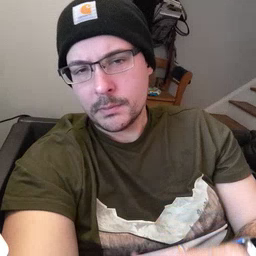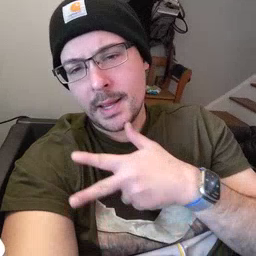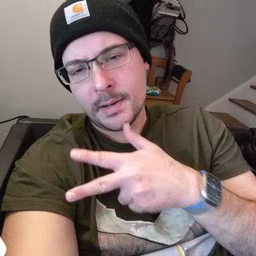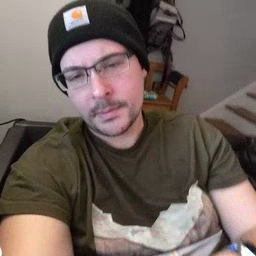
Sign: hen